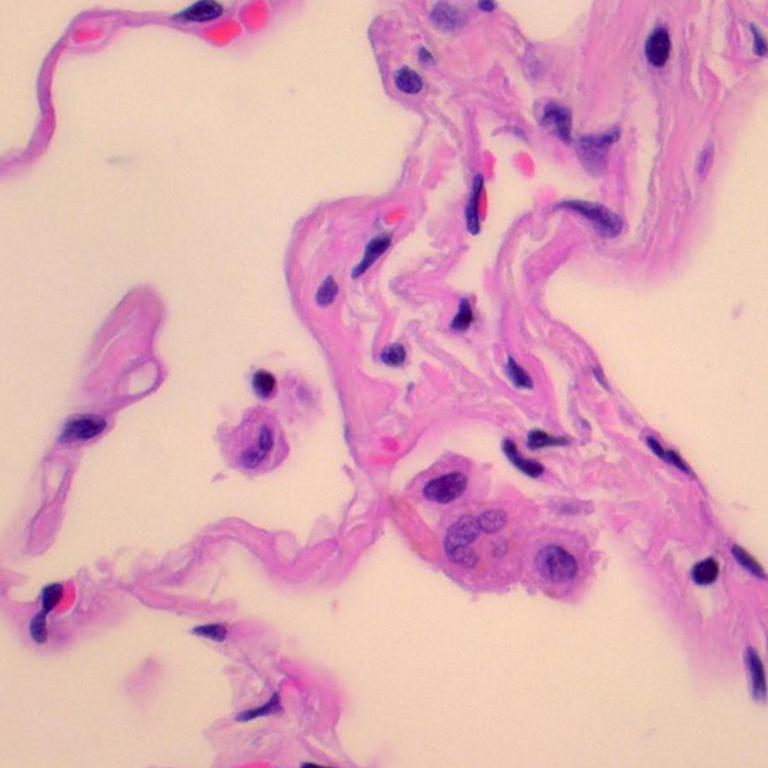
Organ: lung
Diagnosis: benign